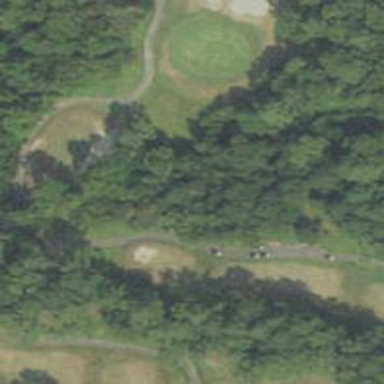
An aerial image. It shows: Golf cartpath that is also road path.